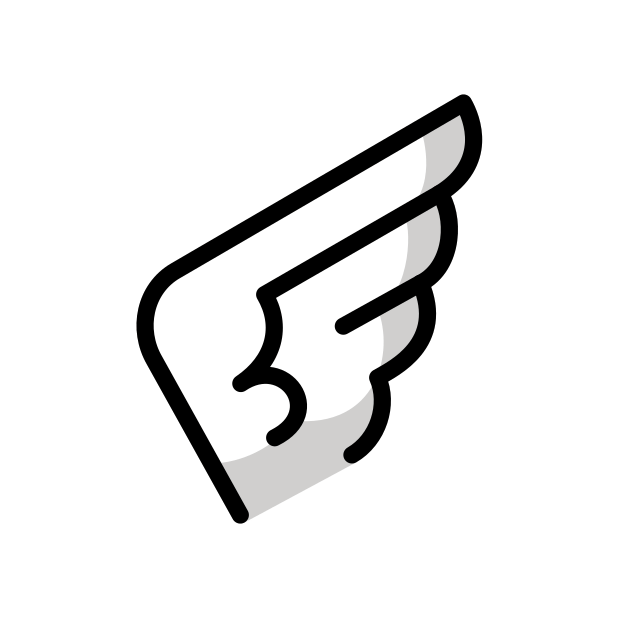
Emoji: 🪽
Name: wing
Unicode: 0x1fabd